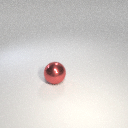
large red metal sphere